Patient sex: M
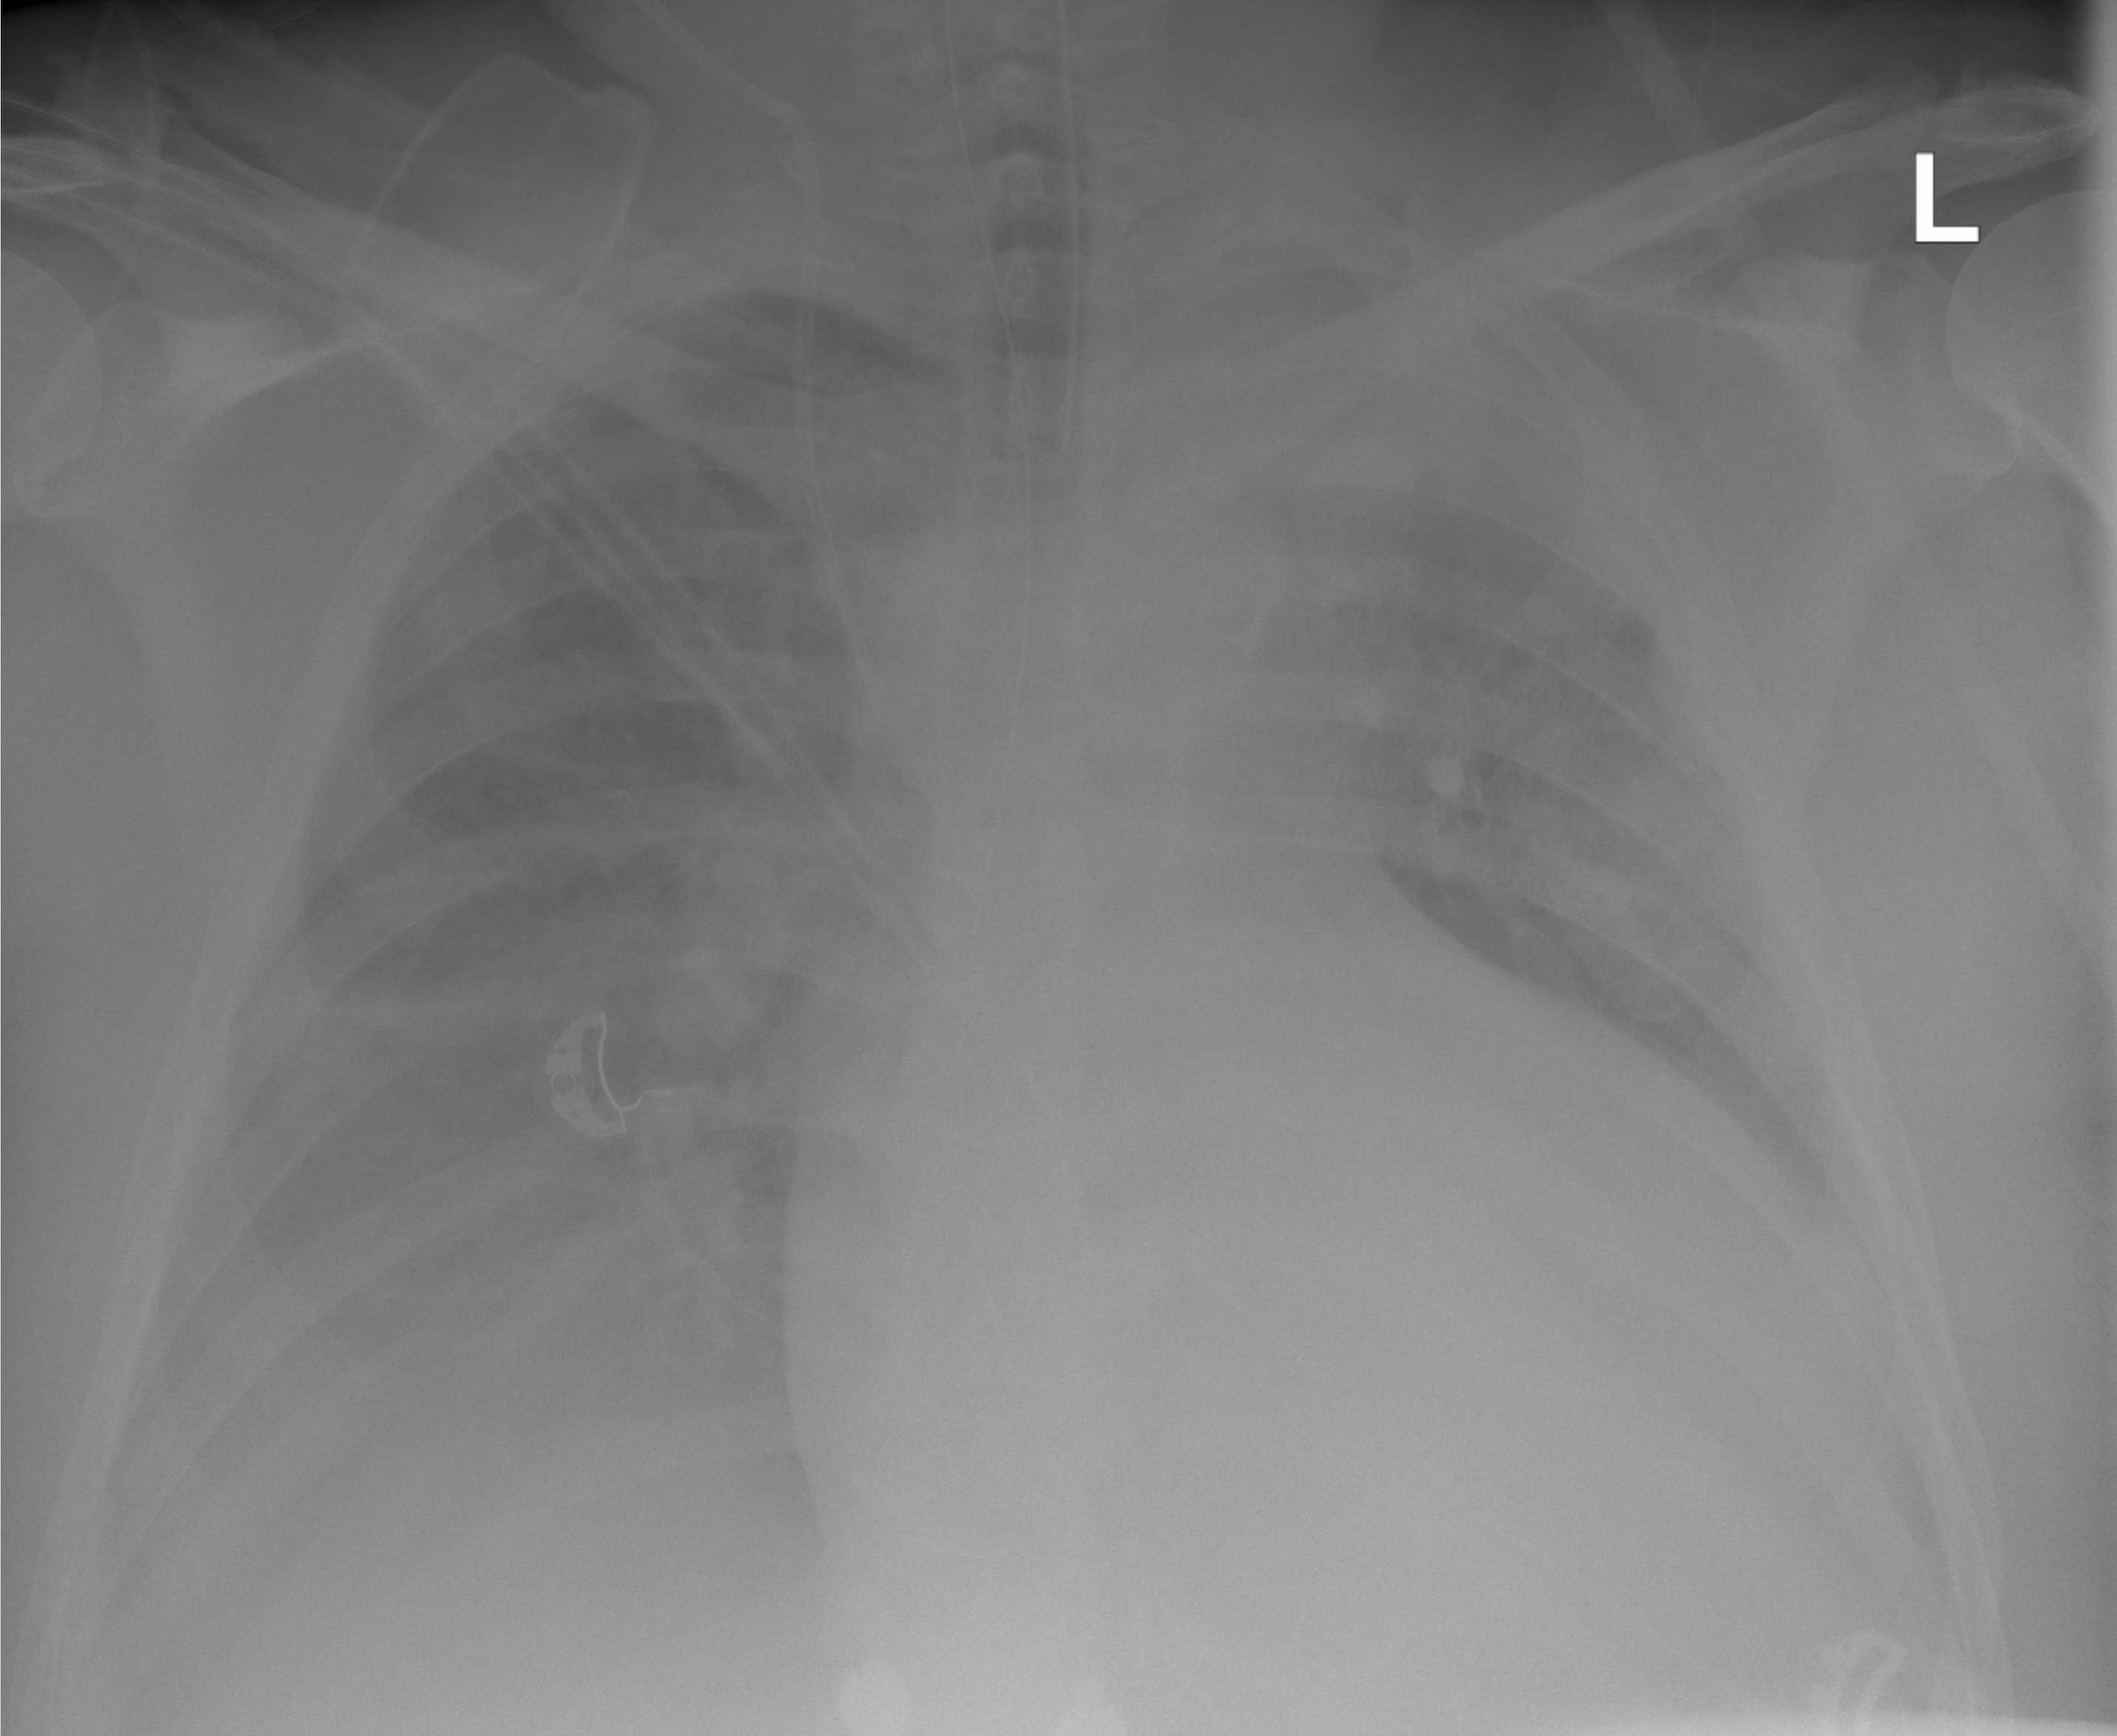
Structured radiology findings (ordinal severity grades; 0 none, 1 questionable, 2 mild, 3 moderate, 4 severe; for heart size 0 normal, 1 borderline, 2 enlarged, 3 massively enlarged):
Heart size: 3
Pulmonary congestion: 2
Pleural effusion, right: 1
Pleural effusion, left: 1
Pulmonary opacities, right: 1
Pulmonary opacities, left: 0
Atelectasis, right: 2
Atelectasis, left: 0